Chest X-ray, PA view. Patient: 44 years old, sex M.
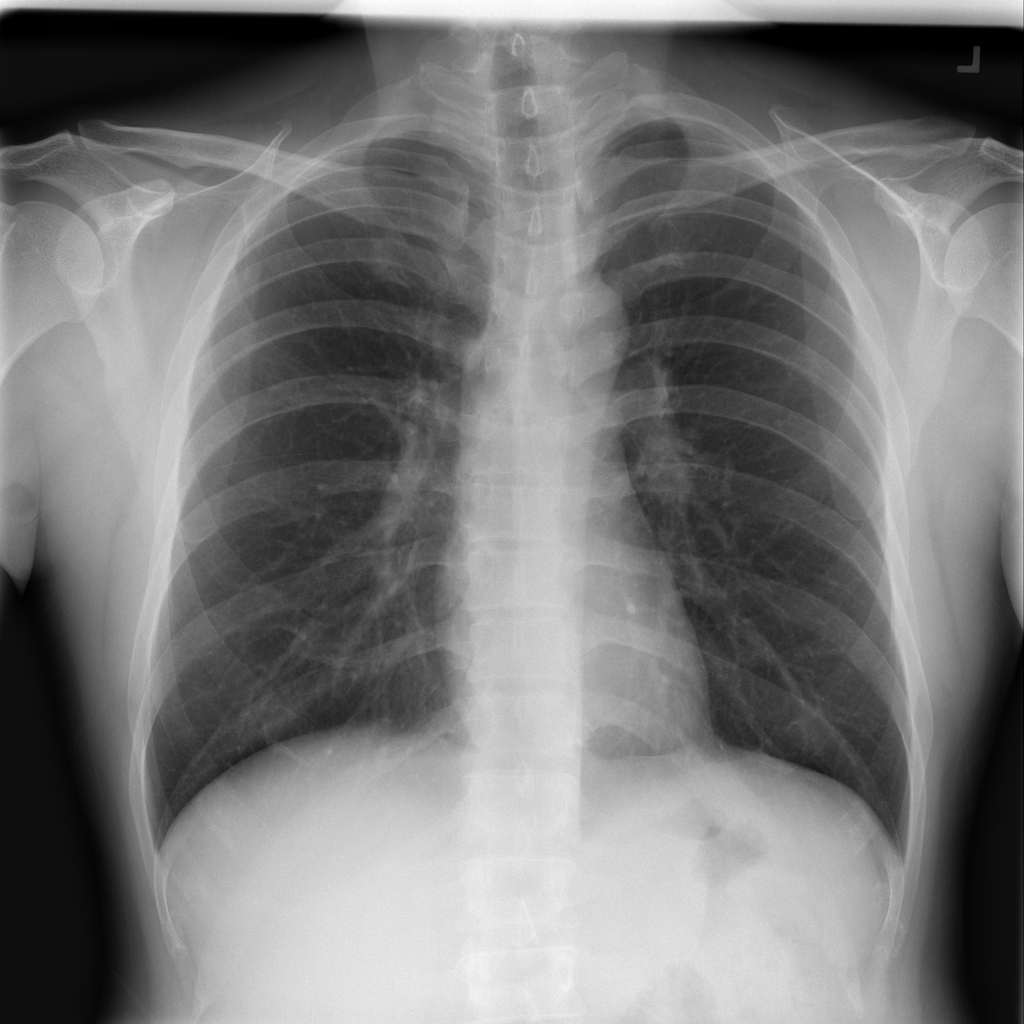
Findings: No Finding